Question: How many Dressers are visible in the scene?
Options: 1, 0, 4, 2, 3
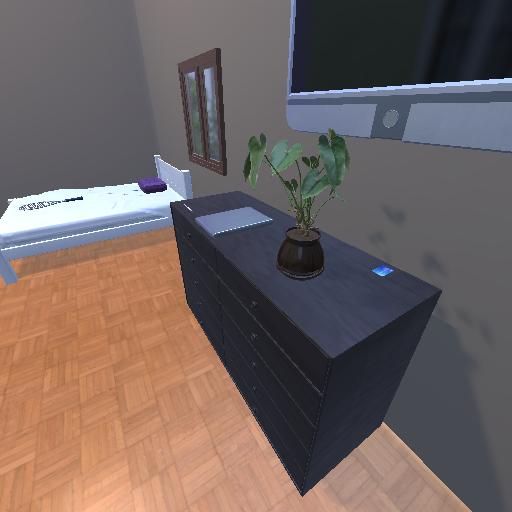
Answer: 1